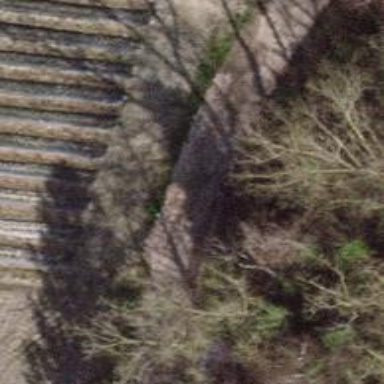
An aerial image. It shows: Track with compacted grade 2 surface.